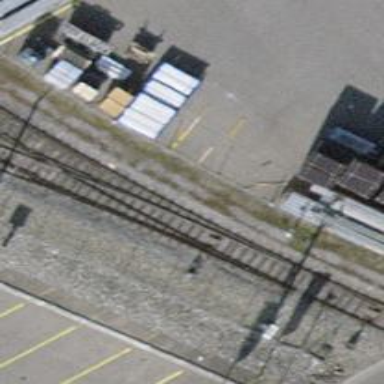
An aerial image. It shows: Three-way railway switch.